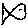
Label: fish